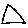
Label: triangle